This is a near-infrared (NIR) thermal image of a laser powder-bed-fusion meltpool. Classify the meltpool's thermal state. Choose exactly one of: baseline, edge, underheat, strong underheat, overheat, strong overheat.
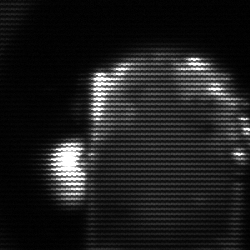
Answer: baseline